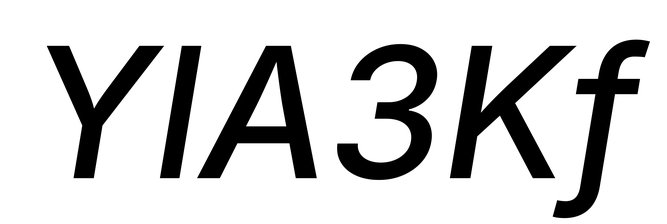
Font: Inter-Italic_Medium_Italic